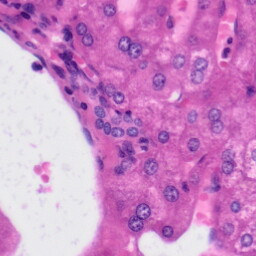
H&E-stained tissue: Liver